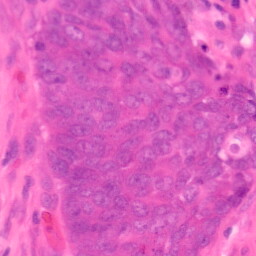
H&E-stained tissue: Colon